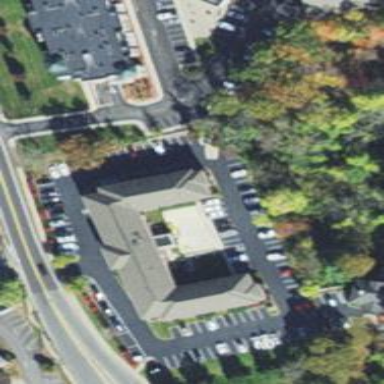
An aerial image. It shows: Commercial building used as hotel.